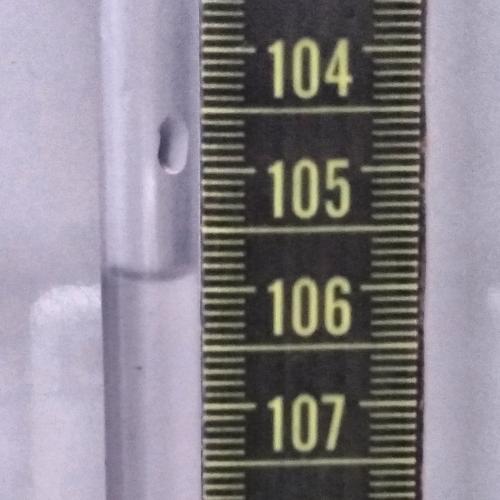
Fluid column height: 105.9 cm